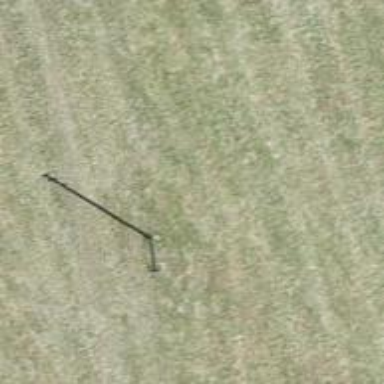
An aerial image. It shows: Power pole.